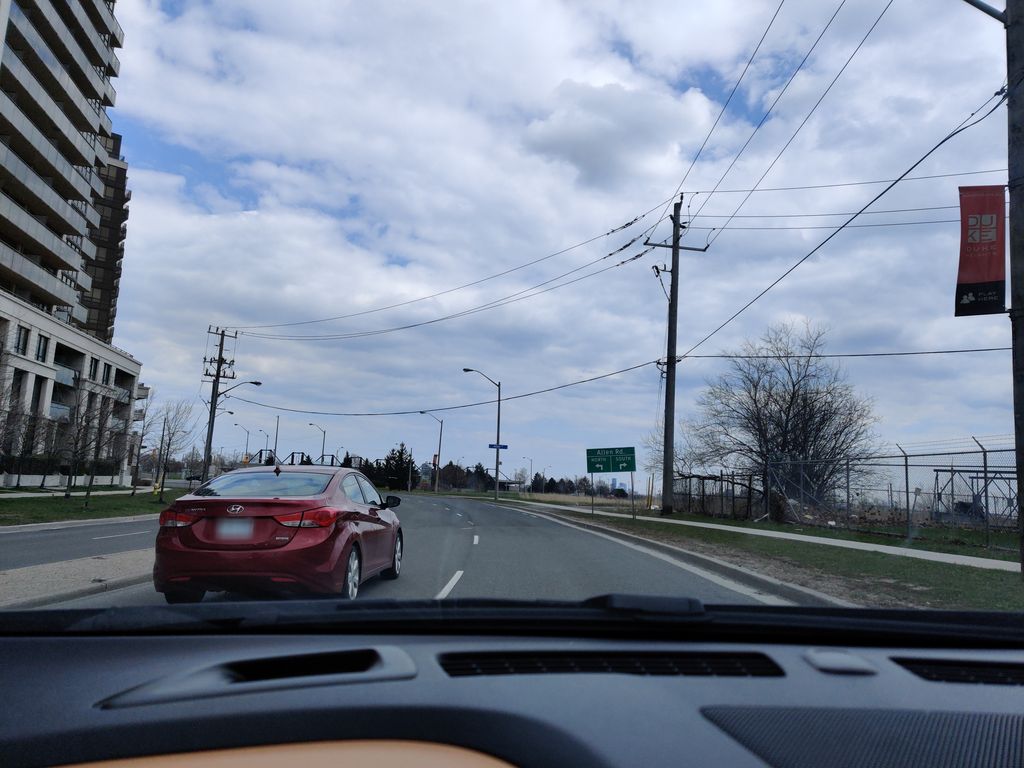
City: toronto